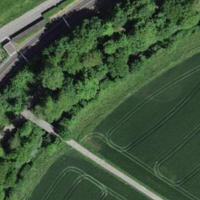
EUNIS habitat code: 52
Species observed at this site:
Corylus avellana
Coenonympha pamphilus